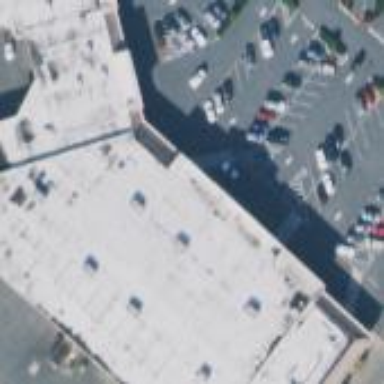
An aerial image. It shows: Department store building.